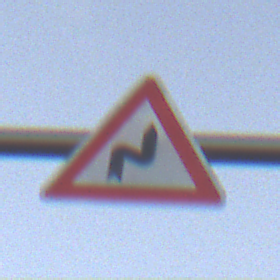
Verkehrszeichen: DoppelkurveRechts
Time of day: SunriseSunset
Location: Outdoor (Nature)
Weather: PartlyCloudy
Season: NotSpecified
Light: Natural